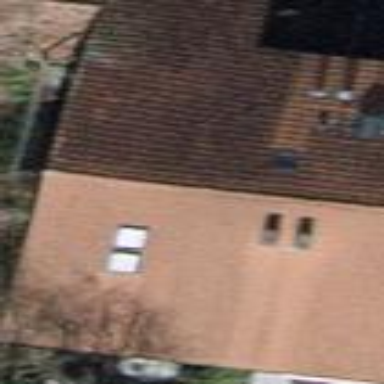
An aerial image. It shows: Semidetached house with gabled roof.